Here is the time-frequency (STFT) view of a rotor kit's vibration measurement. Based on the visible evidence, which rotor condition applies: normal, misalignment, unbalance, looseness?
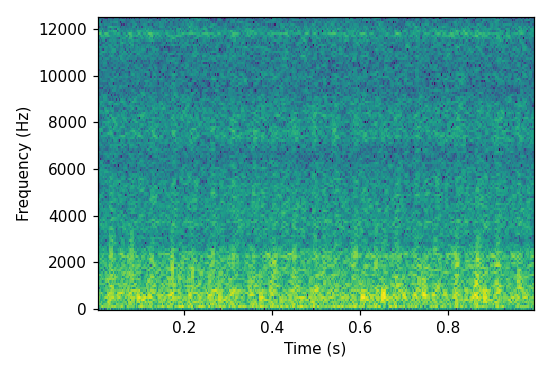
Answer: looseness